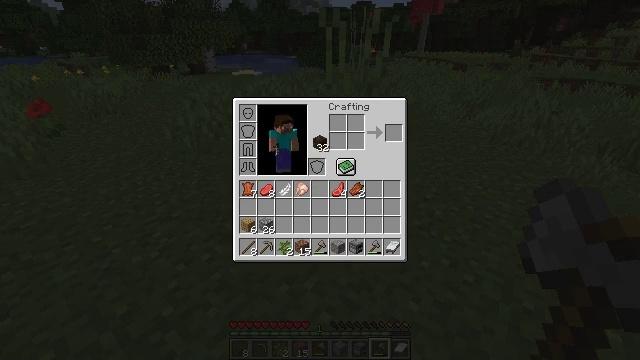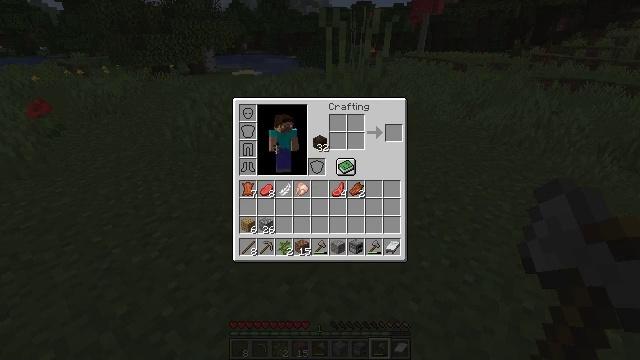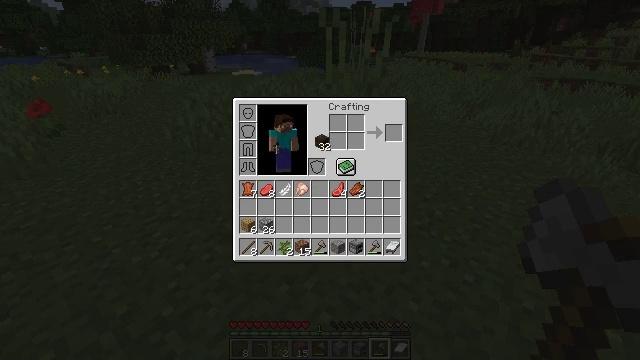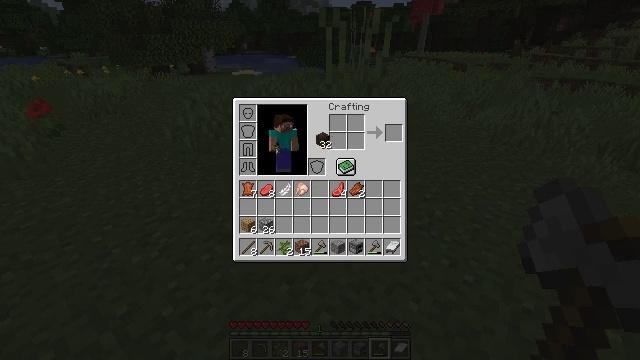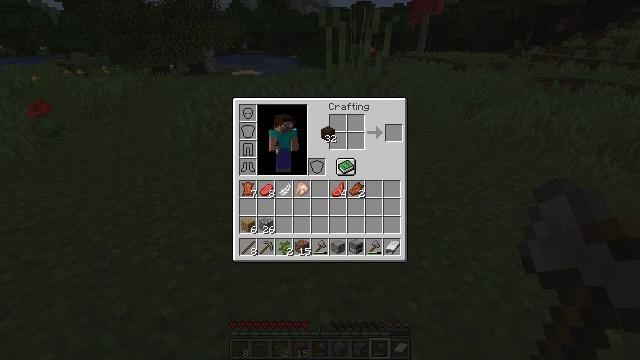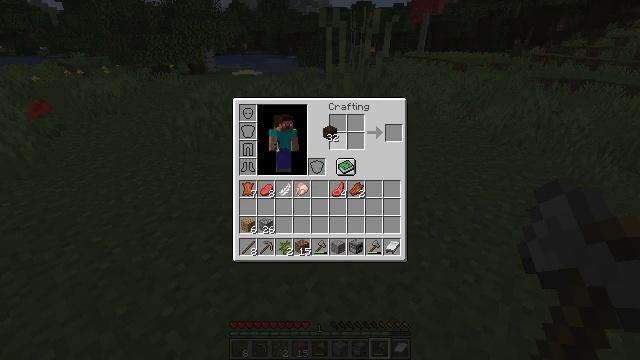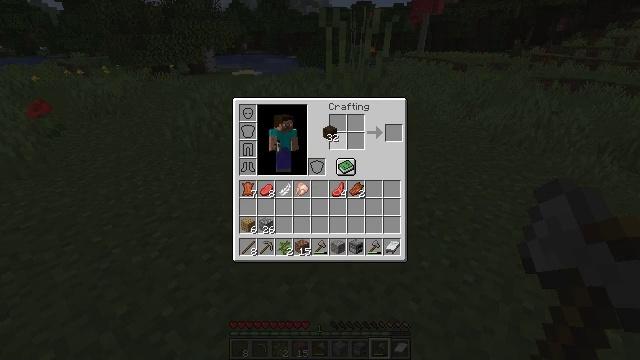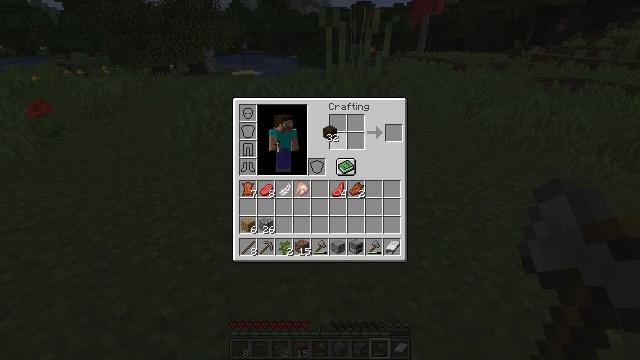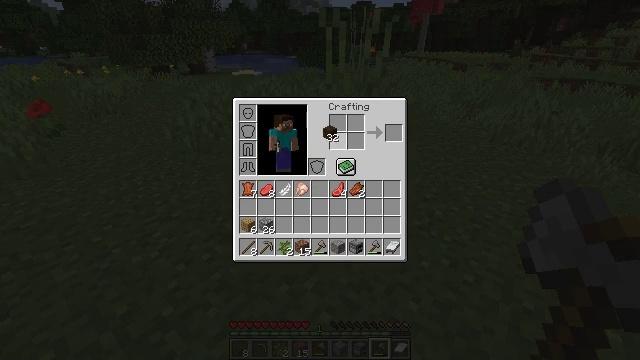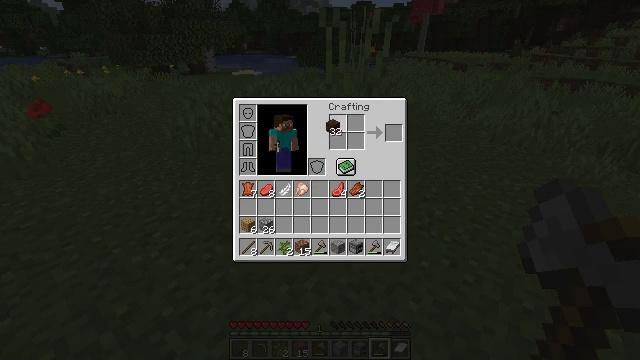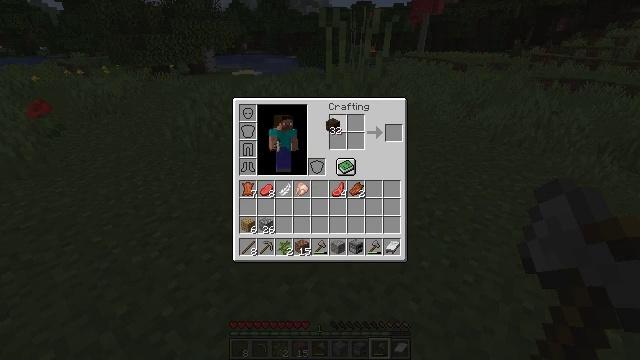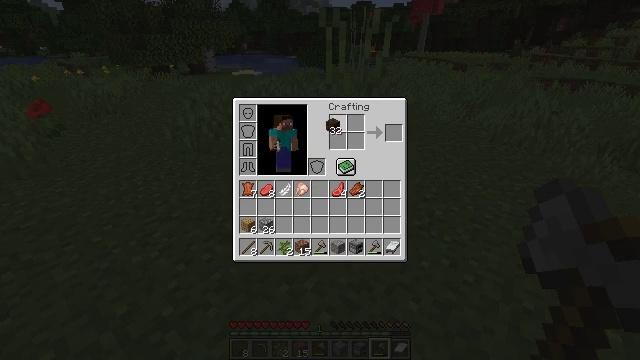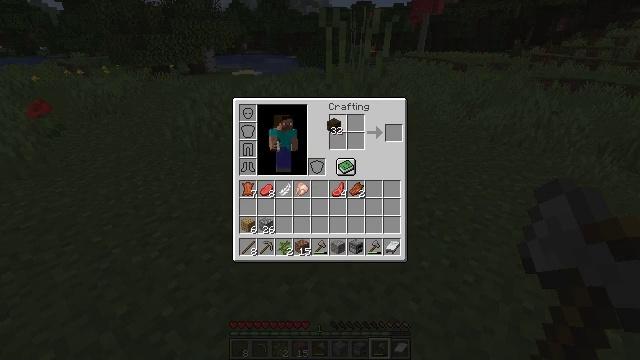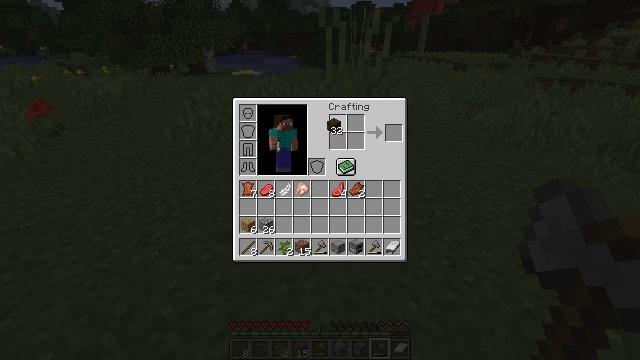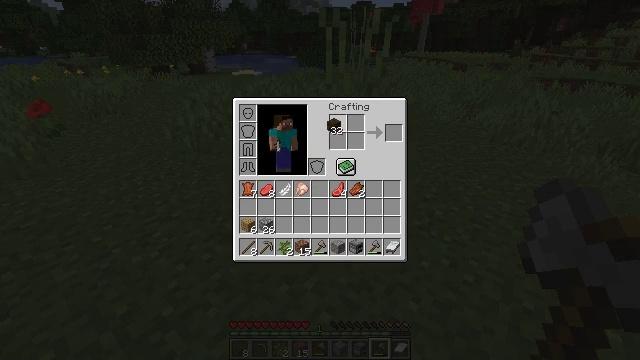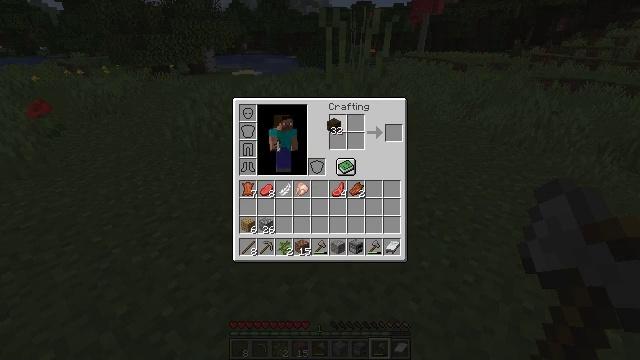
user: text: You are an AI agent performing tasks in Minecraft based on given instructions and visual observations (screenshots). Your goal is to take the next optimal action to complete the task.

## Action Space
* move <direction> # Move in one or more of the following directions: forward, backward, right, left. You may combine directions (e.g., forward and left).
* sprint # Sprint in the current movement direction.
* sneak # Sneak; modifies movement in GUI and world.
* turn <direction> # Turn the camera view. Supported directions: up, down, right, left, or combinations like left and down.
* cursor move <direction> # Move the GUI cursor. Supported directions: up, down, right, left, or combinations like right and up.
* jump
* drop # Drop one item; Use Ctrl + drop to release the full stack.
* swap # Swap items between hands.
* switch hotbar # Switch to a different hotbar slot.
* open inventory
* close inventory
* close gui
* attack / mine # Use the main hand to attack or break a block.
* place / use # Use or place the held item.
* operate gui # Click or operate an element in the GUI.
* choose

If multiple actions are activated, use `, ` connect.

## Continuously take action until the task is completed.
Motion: motion action
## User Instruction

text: Convert logs to dark oak wood using crafting grid.
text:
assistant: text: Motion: no_op
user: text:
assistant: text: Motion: no_op
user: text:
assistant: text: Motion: no_op
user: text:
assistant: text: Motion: no_op
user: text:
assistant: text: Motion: no_op
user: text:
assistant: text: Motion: no_op
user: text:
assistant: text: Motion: no_op
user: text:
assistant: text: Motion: no_op
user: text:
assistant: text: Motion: no_op
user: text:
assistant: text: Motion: no_op
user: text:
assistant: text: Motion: no_op
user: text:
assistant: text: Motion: no_op
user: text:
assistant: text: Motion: choose
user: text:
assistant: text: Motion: choose
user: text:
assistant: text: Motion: choose
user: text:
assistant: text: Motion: choose
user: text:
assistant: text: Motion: choose
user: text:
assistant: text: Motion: cursor move right, choose
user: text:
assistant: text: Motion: cursor move right, choose
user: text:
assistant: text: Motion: choose
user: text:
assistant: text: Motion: choose
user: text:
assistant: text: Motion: choose
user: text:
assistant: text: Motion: choose
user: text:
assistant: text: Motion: choose
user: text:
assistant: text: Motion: choose
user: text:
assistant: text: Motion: choose
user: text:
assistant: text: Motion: choose
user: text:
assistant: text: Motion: choose
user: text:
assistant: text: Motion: choose
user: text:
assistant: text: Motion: choose